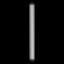
Label: line